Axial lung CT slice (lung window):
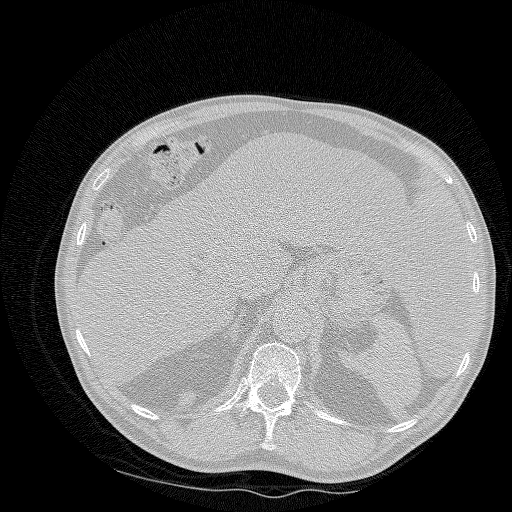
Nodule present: no